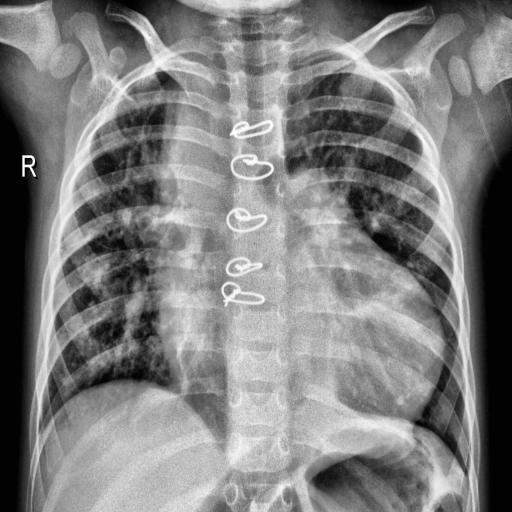
Finding: PNEUMONIA